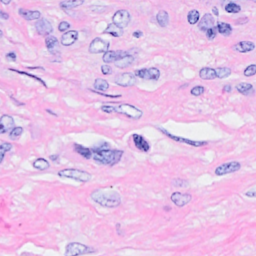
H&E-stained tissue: Breast